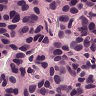
Metastatic tissue present: yes